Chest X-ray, PA view. Patient: 63 years old, sex M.
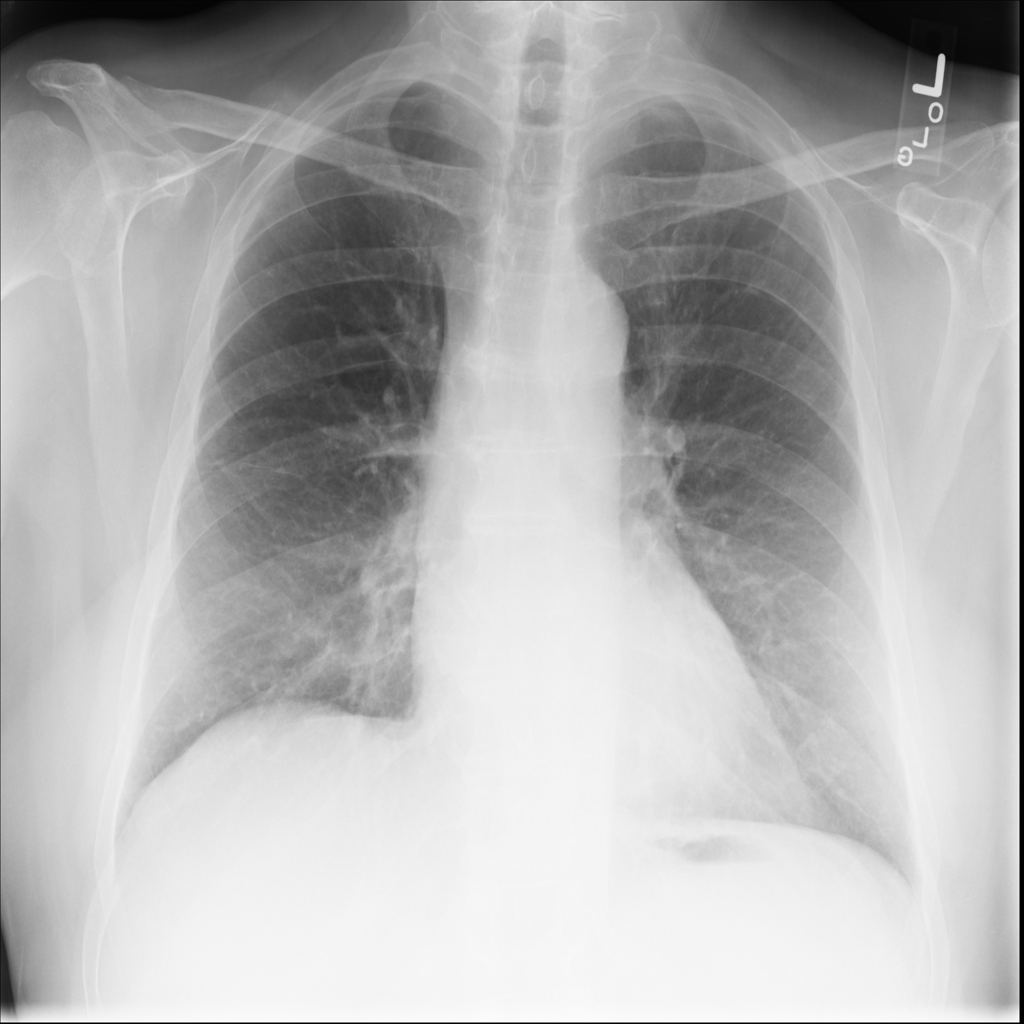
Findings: No Finding